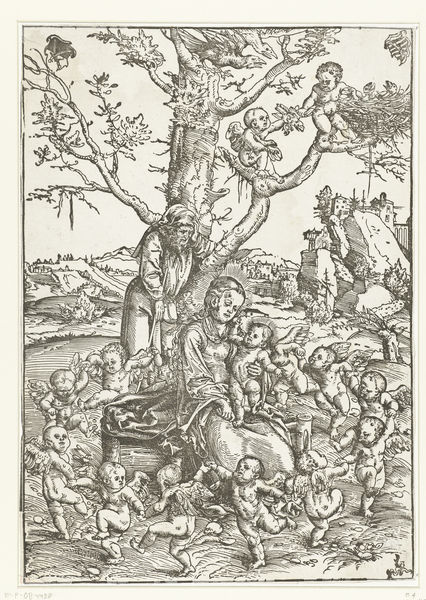
Titel: Rust op de vlucht naar Egypte
Künstler: Lucas (I) Cranach
Standort: Amsterdam
Institution: Rijksmuseum
Schlagwörter: baum, felsen, landschaft, äste, frau, tanz, kinder, religious, white, black, gray, old, sit, woman, spielen, print, druck, woodcut, wood, angel, angels, cliff, man, rock, rocks, tree, house, landscape, mountain, nature, german, drawing, reigen, black and white, mother, bird, etching, monochrome, virgin, children, cherubs, putti, putto, mann, madonna, jesus, pencil, branches, christ, outdoors, baby, playing, feld, maria, joseph, mary, dance, dancing, engel, boulders, vogelnest, babies, countryside, jesus christ, flügel, mensch, madonna and child, religous, kiefer, climbing, christ child, jesu, litograph, naked children, danc, angelsw, btanches, unter baum